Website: lowes
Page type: payment
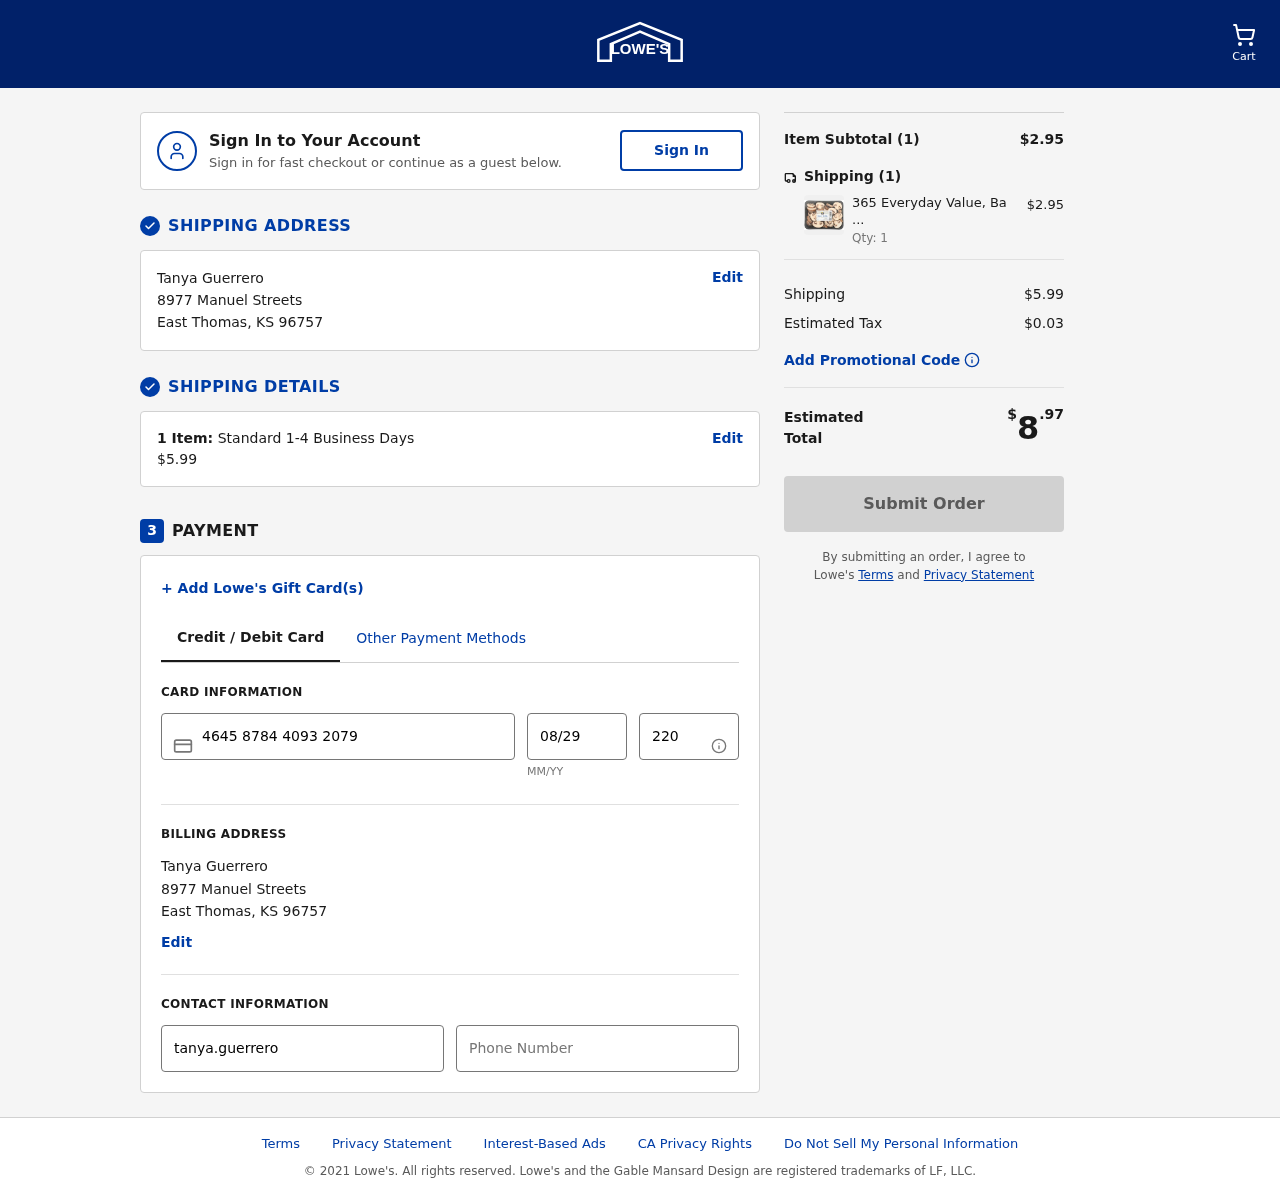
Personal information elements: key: PII_CARD_CVV
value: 220
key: PII_CARD_EXPIRY
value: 08/29
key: PII_CARD_NUMBER
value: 4645 8784 4093 2079
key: PII_CITY
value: East Thomas
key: PII_EMAIL
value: tanya.guerrero@gmail.com
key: PII_FULLNAME
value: Tanya Guerrero
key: PII_PHONE
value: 5675311796
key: PII_POSTCODE
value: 96757
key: PII_STATE_ABBR
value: KS
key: PII_STREET
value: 8977 Manuel Streets
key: PII_FULLNAME2
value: Tanya Guerrero
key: PII_STREET2
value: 8977 Manuel Streets
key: PII_CITY2
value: East Thomas
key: PII_STATE_ABBR2
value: KS
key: PII_POSTCODE2
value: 96757
Product elements: key: PRODUCT1_NAME
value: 365 Everyday Value, Baby Bella Sliced Mushrooms, 8 oz
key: PRODUCT1_PRICE
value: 2.95
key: PRODUCT1_QUANTITY
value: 1
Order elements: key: ORDER_NUM_ITEMS
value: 1
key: ORDER_SHIPPING_COST
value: $5.99
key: ORDER_NUM_ITEMS2
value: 1
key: ORDER_SUBTOTAL
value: $2.95
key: ORDER_NUM_ITEMS3
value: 1
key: ORDER_SHIPPING_COST2
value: $5.99
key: ORDER_TAX
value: $0.03
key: ORDER_TOTAL
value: $8.97